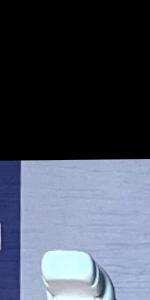
Label: Empty